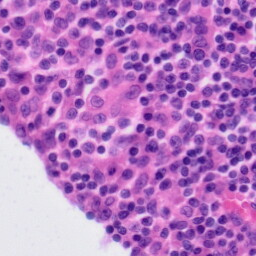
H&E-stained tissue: Tonsil